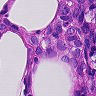
Metastatic tissue present: yes